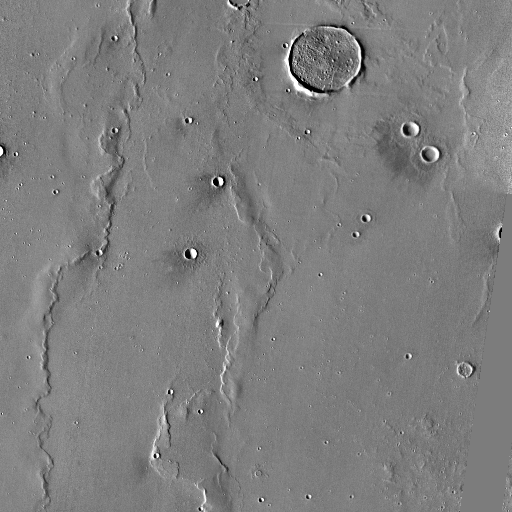
Crater classes present: Background, Other, Layered, Secondary